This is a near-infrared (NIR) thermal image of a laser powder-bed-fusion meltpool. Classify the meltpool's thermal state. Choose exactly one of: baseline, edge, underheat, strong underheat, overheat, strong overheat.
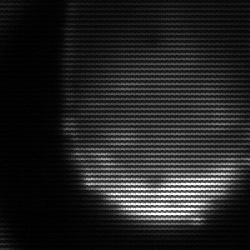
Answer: edge